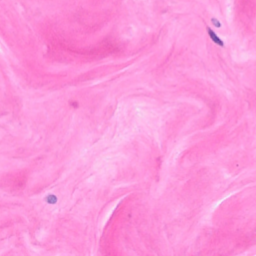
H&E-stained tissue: Breast